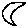
Label: moon